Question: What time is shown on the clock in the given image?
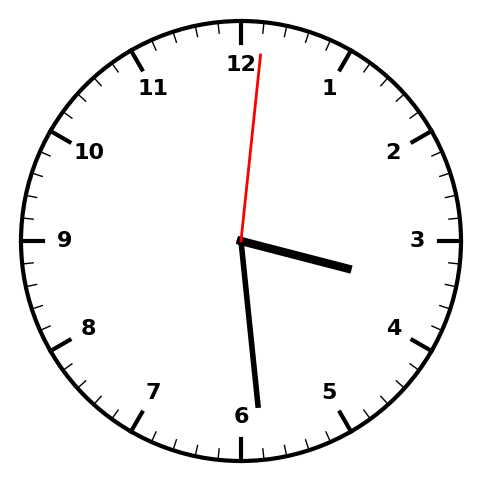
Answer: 03:29:01